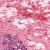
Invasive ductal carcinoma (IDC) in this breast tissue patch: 0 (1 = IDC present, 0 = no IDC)